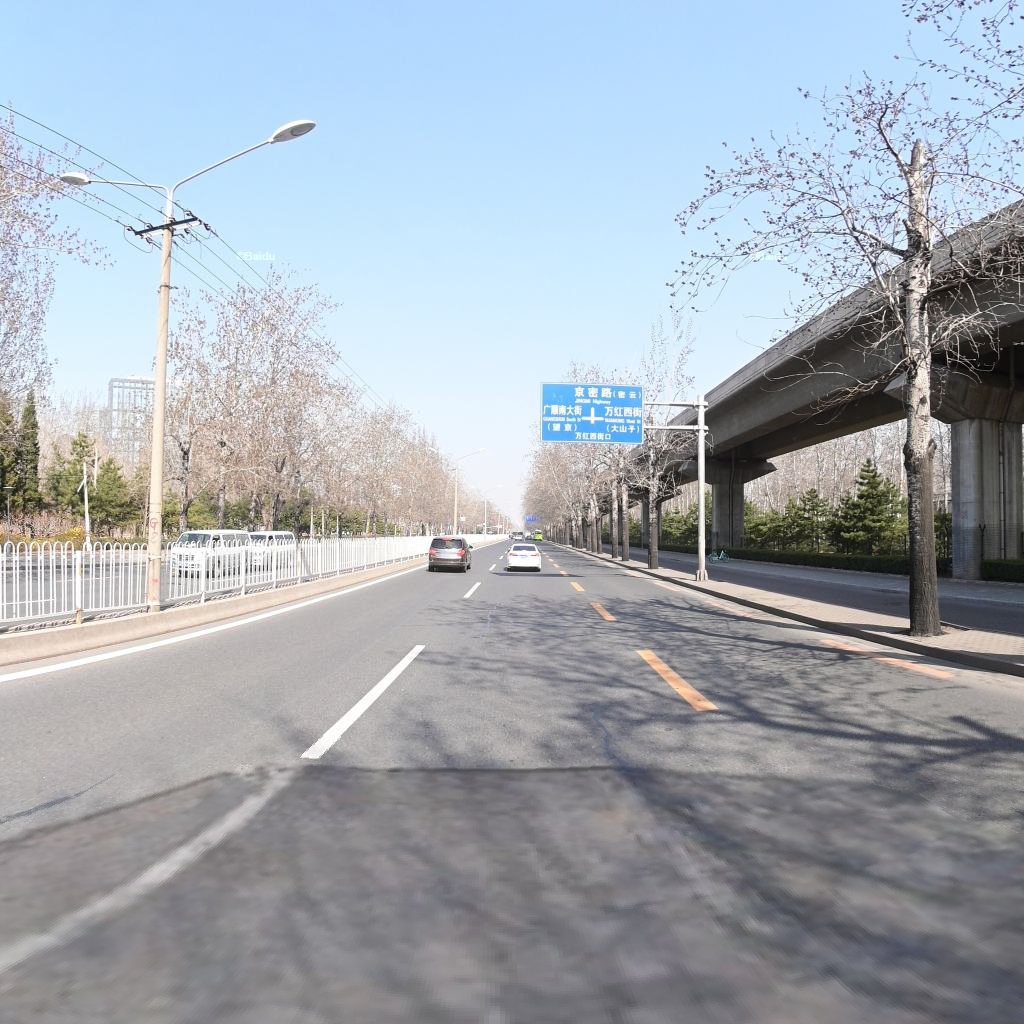
Region: Chaoyang
Road damage annotations: longitudinal patch, longitudinal patch, longitudinal patch